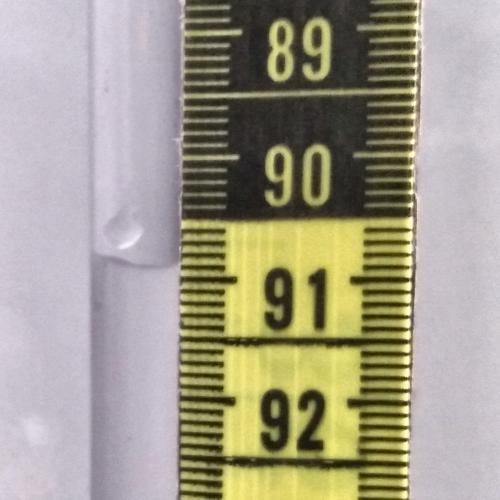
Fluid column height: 90.9 cm